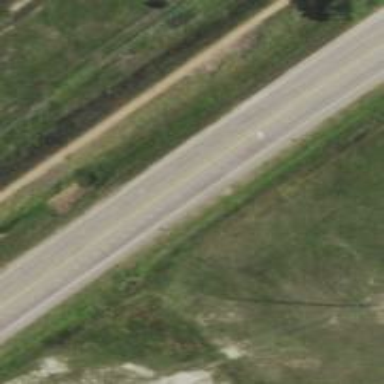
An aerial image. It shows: Trunk highway with asphalt surface and grade1 tracktype.